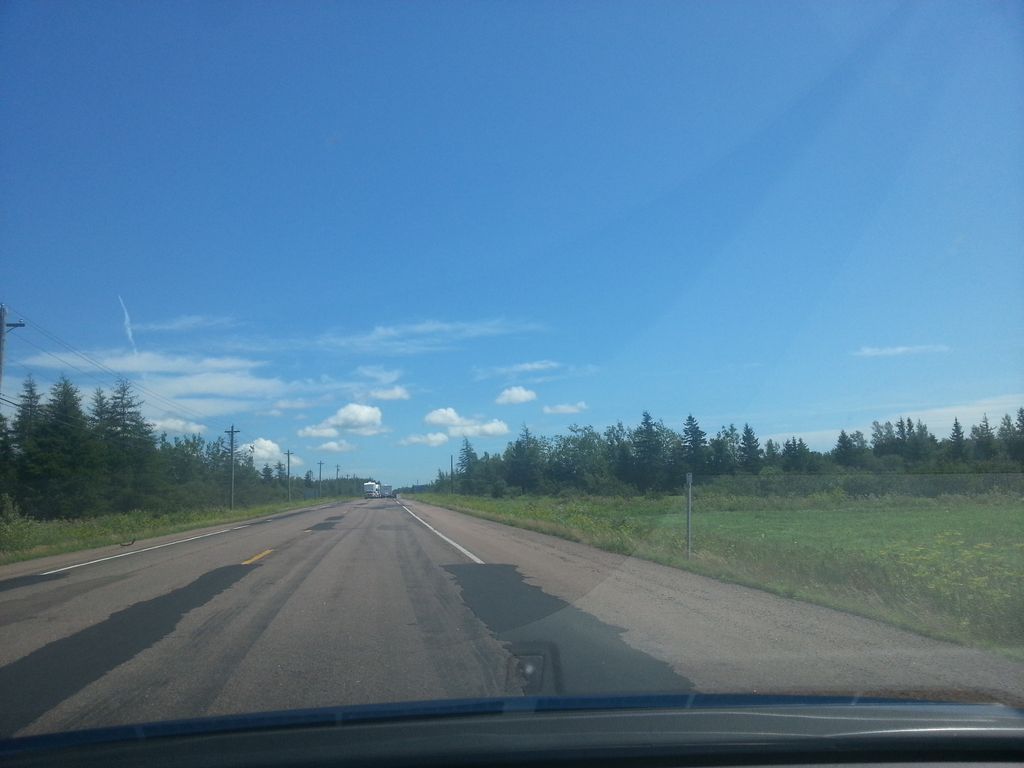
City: charlottetown